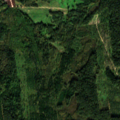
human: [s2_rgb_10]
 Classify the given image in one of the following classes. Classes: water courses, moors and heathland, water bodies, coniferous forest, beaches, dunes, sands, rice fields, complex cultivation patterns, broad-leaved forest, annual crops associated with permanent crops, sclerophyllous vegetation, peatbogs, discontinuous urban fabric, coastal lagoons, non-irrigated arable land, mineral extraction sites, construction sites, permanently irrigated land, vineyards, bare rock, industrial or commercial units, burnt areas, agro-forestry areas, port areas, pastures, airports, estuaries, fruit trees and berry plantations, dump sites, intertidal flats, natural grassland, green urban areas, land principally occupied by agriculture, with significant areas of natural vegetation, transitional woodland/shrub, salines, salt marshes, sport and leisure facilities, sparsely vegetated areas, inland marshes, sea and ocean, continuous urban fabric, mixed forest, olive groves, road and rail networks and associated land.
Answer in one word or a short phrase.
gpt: coniferous forest, mixed forest, transitional woodland/shrub